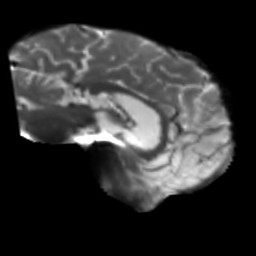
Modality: T2w
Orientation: sagittal
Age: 58
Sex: male
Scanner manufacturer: siemens
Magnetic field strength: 3 T
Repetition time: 5.25 s
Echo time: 0.08 s